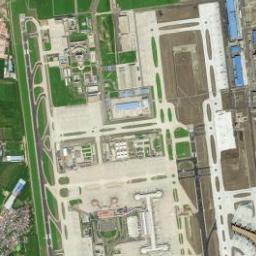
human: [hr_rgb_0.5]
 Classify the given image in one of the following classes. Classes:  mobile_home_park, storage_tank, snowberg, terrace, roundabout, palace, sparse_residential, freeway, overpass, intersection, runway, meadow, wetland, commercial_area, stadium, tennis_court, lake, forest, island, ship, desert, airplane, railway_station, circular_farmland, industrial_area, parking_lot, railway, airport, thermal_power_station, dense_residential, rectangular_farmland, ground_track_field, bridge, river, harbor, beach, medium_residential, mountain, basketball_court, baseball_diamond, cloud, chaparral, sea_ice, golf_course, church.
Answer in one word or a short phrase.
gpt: airport